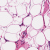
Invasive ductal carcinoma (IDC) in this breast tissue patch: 0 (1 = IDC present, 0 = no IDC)